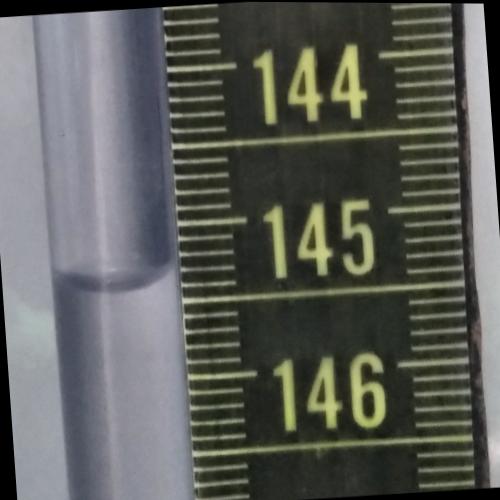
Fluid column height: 145.4 cm